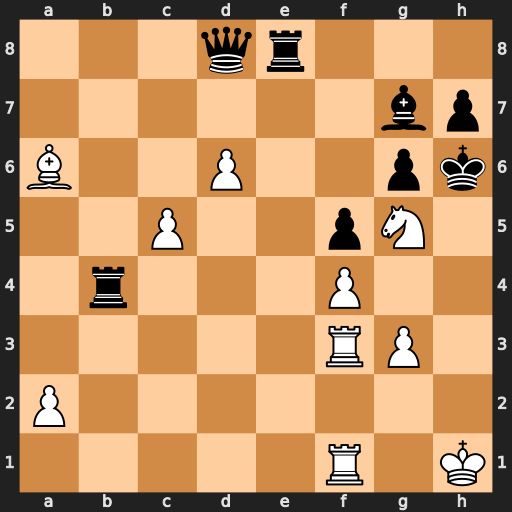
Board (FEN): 3qr3/6bp/B2P2pk/2P2pN1/1r3P2/5RP1/P7/5R1K
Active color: w
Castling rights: -
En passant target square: -
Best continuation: Nf7+ Kh5 Nxd8